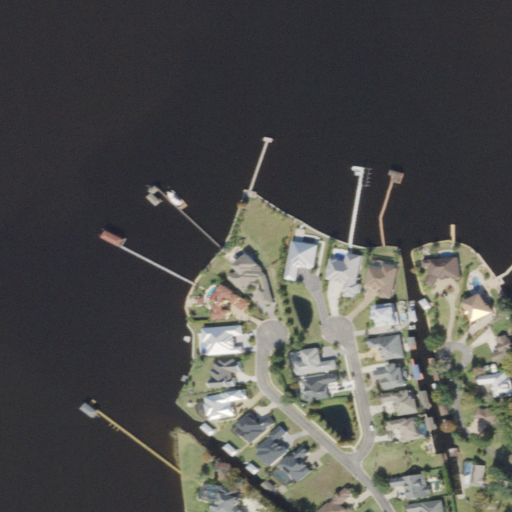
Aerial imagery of cape in Florida named Romeo Point containing open water, medium intensity development, low intensity development, open development, herbaceous wetlands, mixed forest, high intensity development, grassland, barren land, and evergreen forest